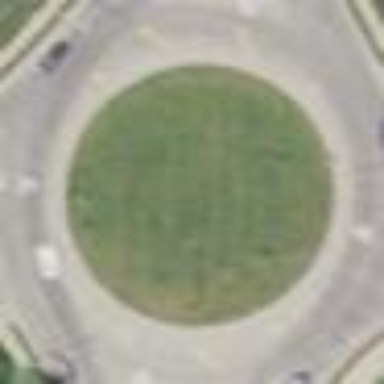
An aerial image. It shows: Secondary road with asphalt surface leading to roundabout.